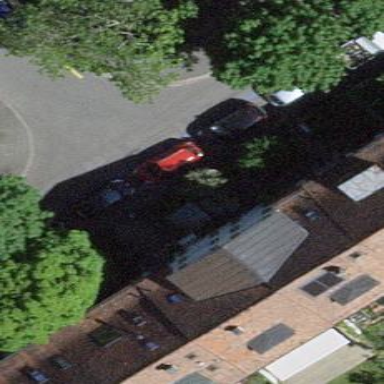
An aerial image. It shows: Terrace building.